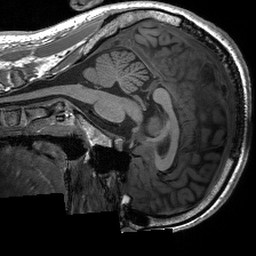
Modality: T1w
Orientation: sagittal
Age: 36
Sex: male
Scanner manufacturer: siemens
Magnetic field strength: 3 T
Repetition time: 2.3 s
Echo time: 0.00233 s